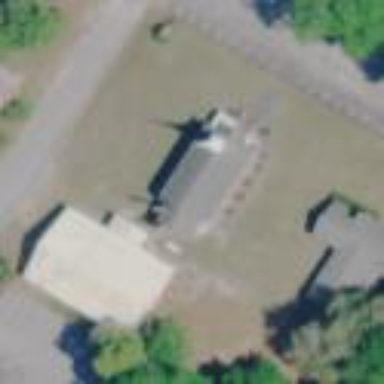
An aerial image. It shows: Building serving as place of worship.